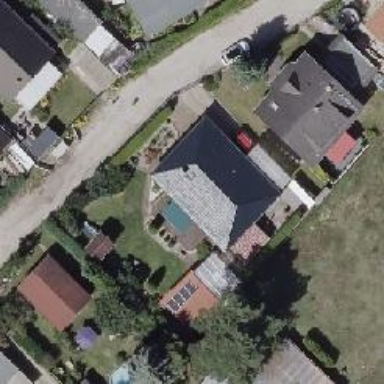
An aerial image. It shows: Detached building with hipped roof.